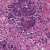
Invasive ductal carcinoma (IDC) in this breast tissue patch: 1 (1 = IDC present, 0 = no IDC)